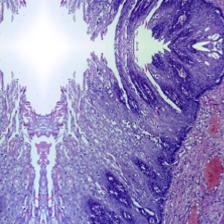
Diagnosis: Normal